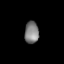
Tissue: lung
Cell type: Endothelial cells
Senescence score: 0.5714
Nuclear area (px): 303
Mean DAPI intensity: 127.238